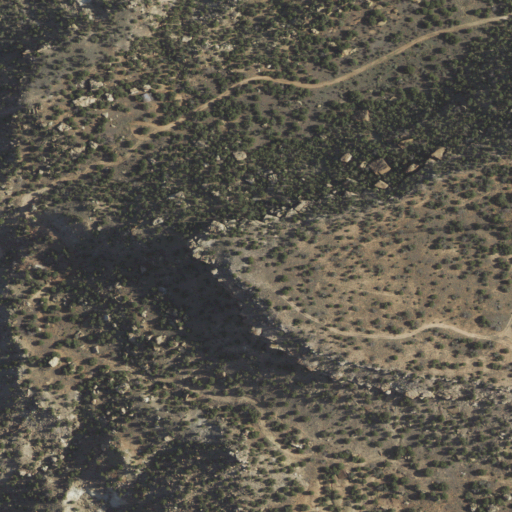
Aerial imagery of mountain in New Mexico named Palomas Mesa containing shrub, evergreen forest, and grassland